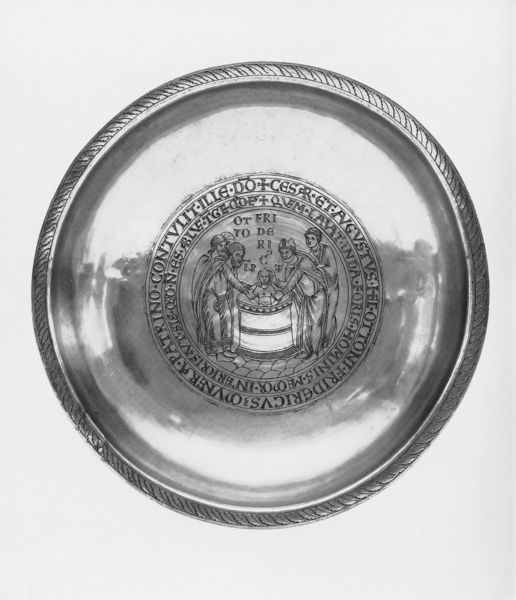
Titel: sog. Taufschale Kaiser Friedrich Barbarossas
Institution: Berlin, Staatliche Museen zu Berlin, Preußischer Kulturbesitz
Schlagwörter: gott, baden, menschen, bart, johannes, rahmen, schale, schüssel, silber, teller, spiegelung, kirche, kind, kreis, rund, tondo, umrandung, schrift, rand, friedrich, bischof, inschrift, glanz, glänzend, metall, bronze, poliert, zinn, kreuz, religion, becken, scheibe, schwarzweiß, kreise, fass, gravur, wanne, zuber, otto, jesus, priester, mönche, jünger, heilig, taufe, geburt, latein, lateinisch, taufbecken, ritzung, spegelung, cesar, menshen, gravieren, bornze, friederich, taufschale, kinid, rundschrift, otto friedrich, friederisch, schalle, mittelpunk